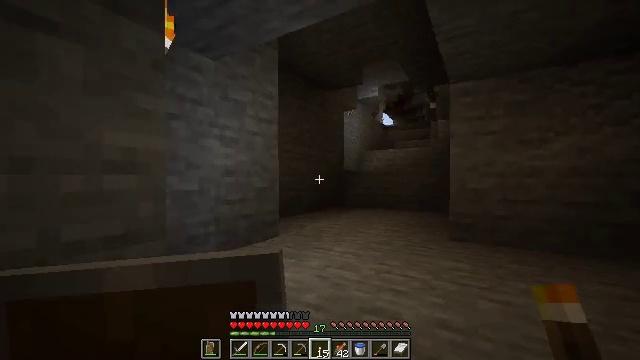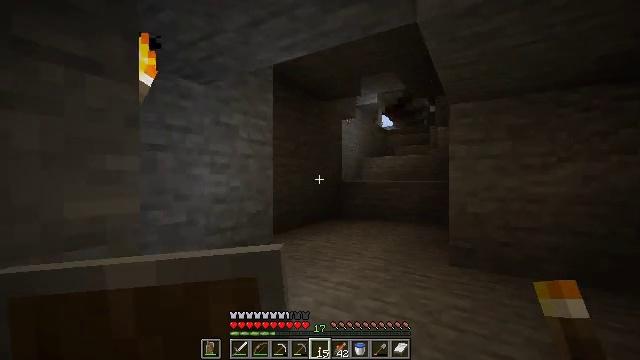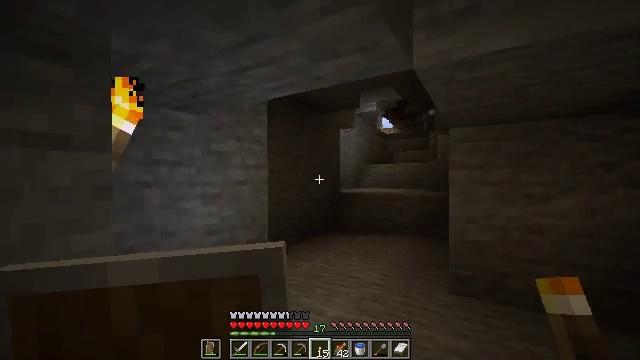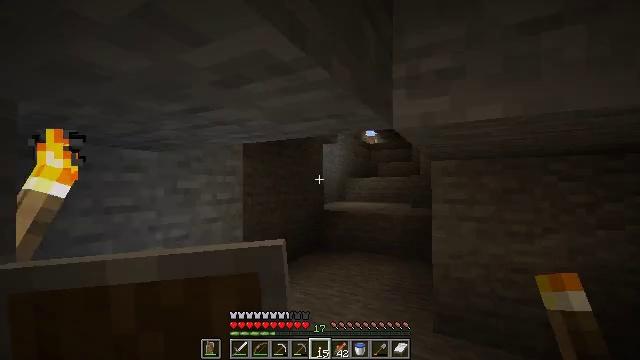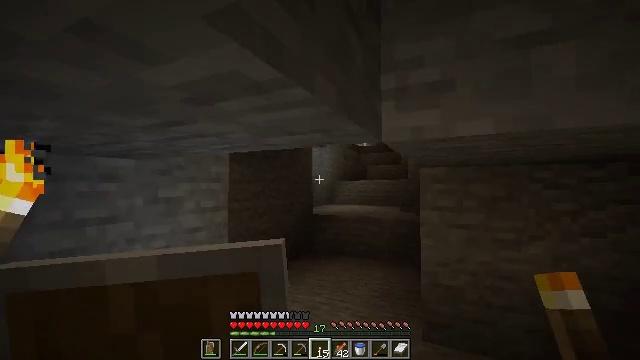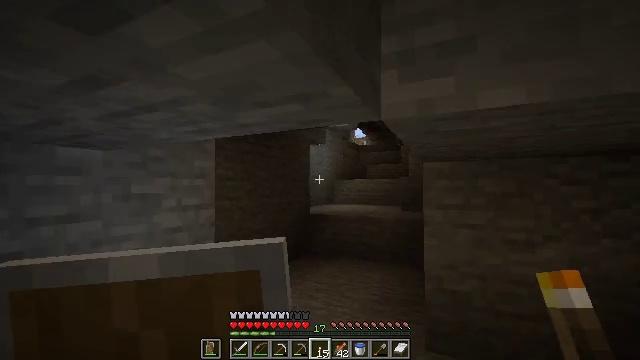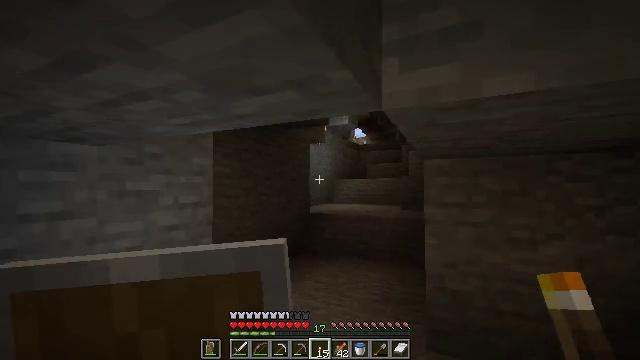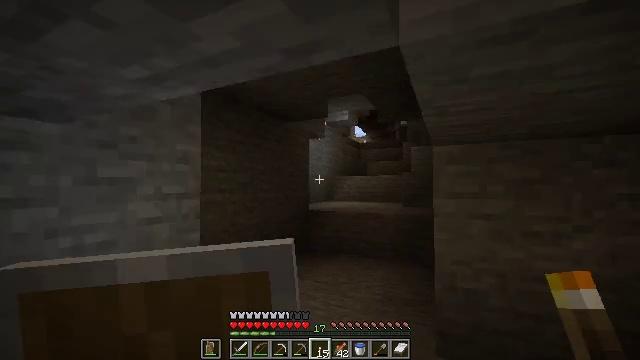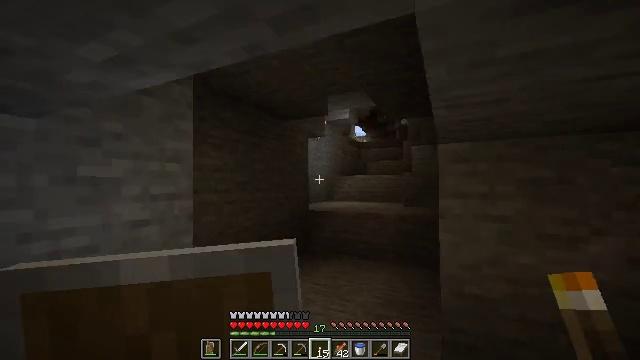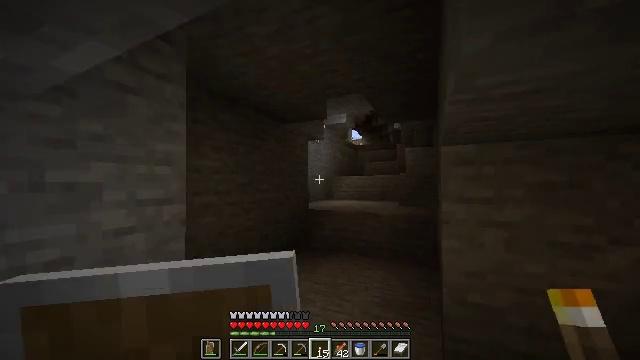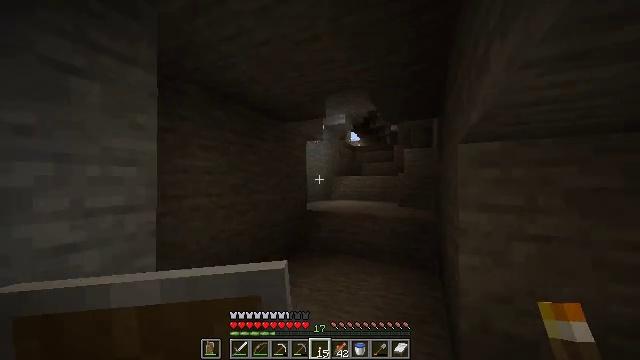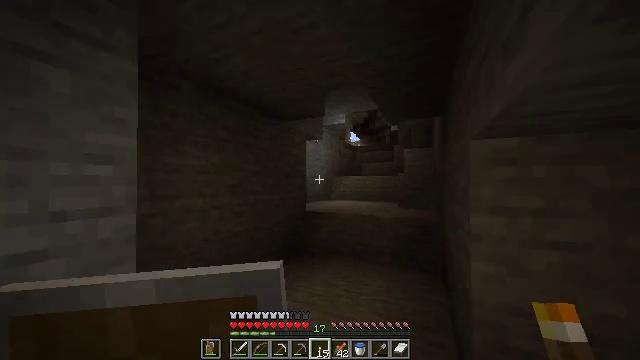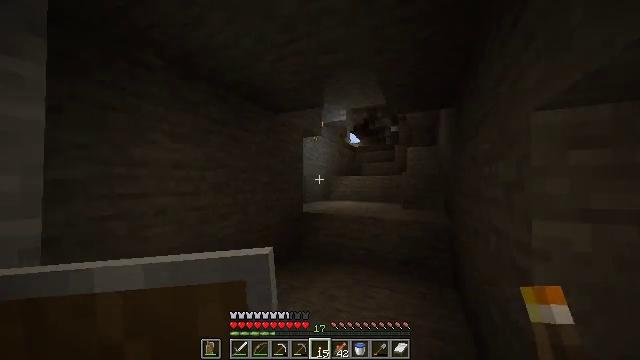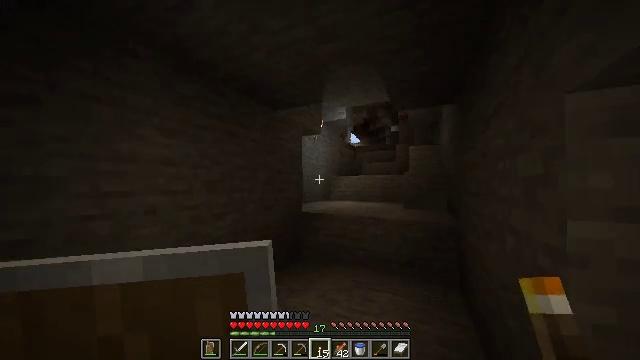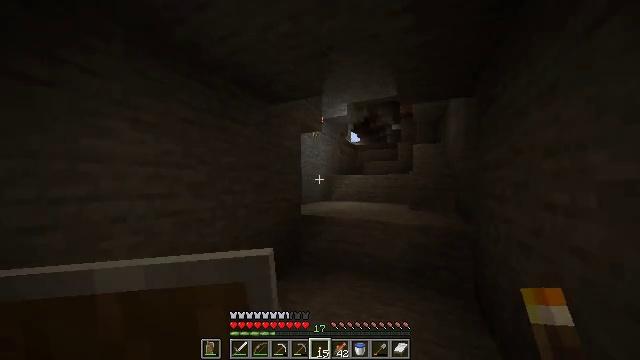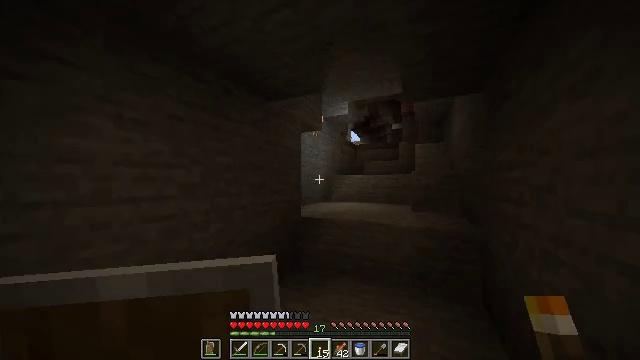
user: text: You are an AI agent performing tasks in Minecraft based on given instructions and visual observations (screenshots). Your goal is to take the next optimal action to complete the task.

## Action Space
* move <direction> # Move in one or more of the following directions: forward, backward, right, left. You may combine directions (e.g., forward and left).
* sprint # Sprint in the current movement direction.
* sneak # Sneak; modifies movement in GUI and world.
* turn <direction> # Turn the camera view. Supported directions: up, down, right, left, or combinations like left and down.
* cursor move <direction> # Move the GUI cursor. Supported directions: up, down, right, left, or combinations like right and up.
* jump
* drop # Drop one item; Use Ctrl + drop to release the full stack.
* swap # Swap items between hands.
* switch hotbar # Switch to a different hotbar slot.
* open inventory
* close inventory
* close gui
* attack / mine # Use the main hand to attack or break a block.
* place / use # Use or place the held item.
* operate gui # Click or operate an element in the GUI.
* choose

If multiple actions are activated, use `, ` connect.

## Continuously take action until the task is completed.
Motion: motion action
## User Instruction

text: Transform redstone dust into a solid redstone block.
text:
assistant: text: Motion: move forward, jump
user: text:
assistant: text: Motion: move forward, jump
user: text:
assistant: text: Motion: move forward, turn right and up
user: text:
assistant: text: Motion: move forward, turn right
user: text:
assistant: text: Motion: move forward
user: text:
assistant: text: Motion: move forward
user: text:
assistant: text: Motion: move forward, sprint
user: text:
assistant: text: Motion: move forward, sprint
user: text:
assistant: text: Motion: move forward, sprint
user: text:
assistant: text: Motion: move forward, sprint
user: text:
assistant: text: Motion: move forward, sprint
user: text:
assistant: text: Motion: move forward, sprint
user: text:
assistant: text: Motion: move forward, sprint
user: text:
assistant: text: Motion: move forward
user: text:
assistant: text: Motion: move forward
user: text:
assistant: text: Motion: move forward
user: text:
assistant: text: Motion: move forward, turn right
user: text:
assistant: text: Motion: move forward, turn right
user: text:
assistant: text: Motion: move forward
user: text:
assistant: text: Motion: move forward
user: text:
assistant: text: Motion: move forward
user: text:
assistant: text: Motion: move forward, turn right
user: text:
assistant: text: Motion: move forward
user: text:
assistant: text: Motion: move forward
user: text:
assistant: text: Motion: move forward
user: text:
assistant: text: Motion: move forward, jump
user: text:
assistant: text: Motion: move forward, jump
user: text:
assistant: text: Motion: move forward, jump
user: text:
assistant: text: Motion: move forward, turn right, jump
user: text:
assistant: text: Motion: move forward